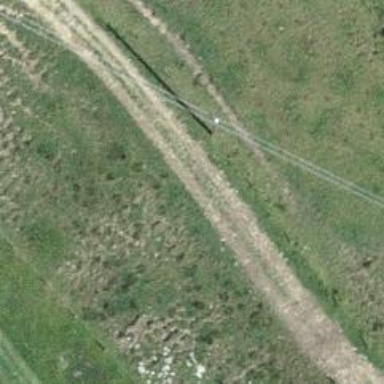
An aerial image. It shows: Utility pole in the area.